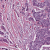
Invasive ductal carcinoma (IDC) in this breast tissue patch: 1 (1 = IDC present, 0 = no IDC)